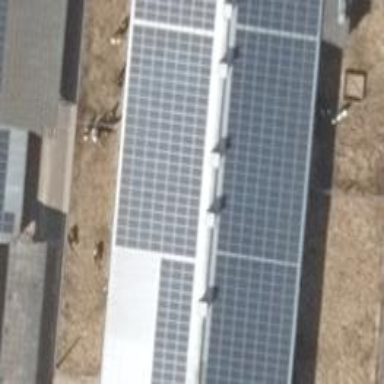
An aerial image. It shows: Solar photovoltaic panel generator producing electricity in small installation.